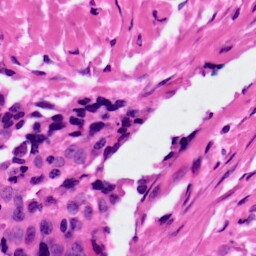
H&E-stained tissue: Ovarian